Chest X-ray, AP view. Patient: 32 years old, sex M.
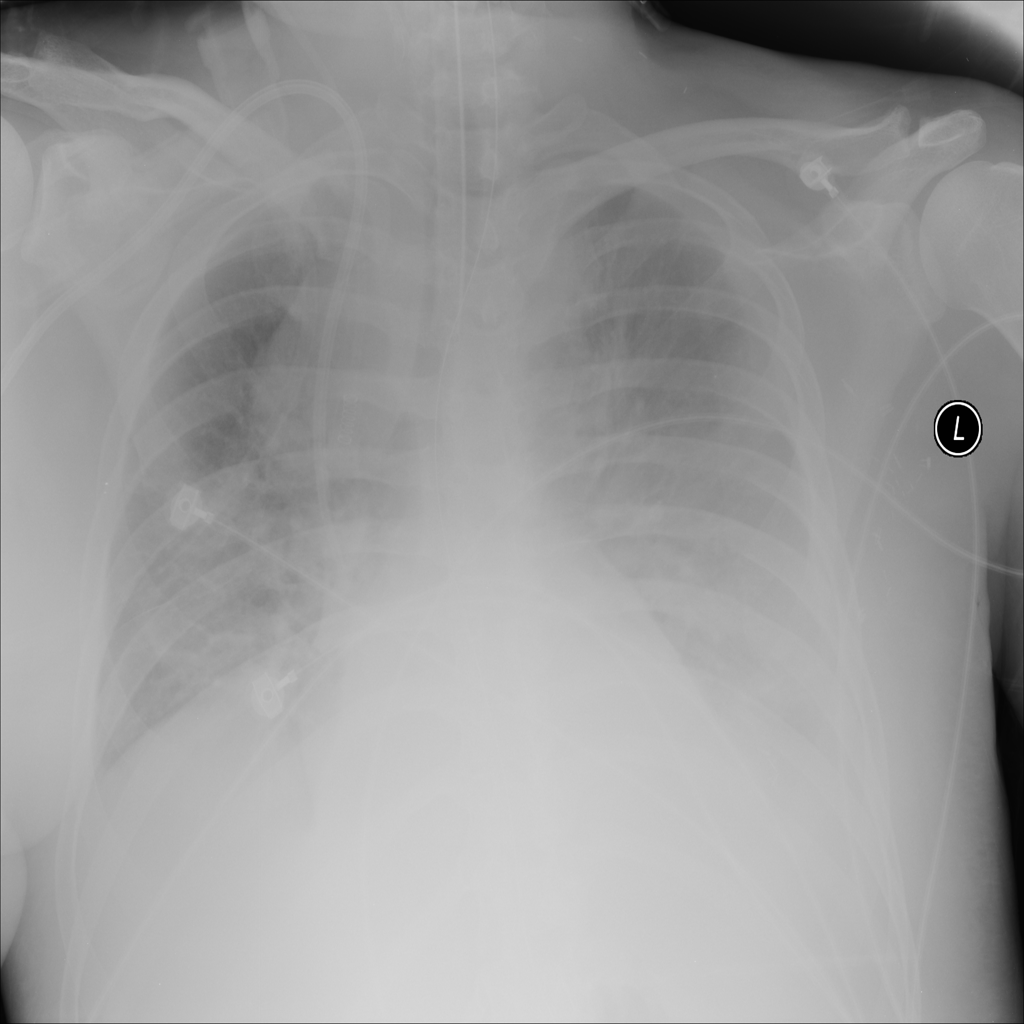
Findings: Edema, Effusion, Infiltration